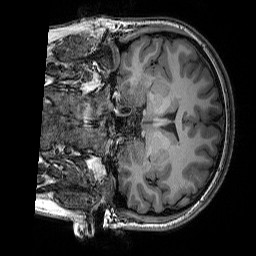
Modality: T1w
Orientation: coronal
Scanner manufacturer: siemens
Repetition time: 2.25 s
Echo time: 0.00418 s